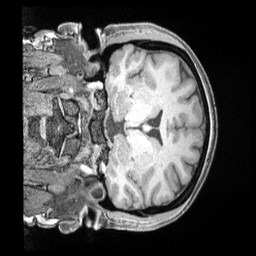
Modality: T1w
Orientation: coronal
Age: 39
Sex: female
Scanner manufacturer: siemens
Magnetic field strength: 3 T
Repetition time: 2 s
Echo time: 0.00211 s